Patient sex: F
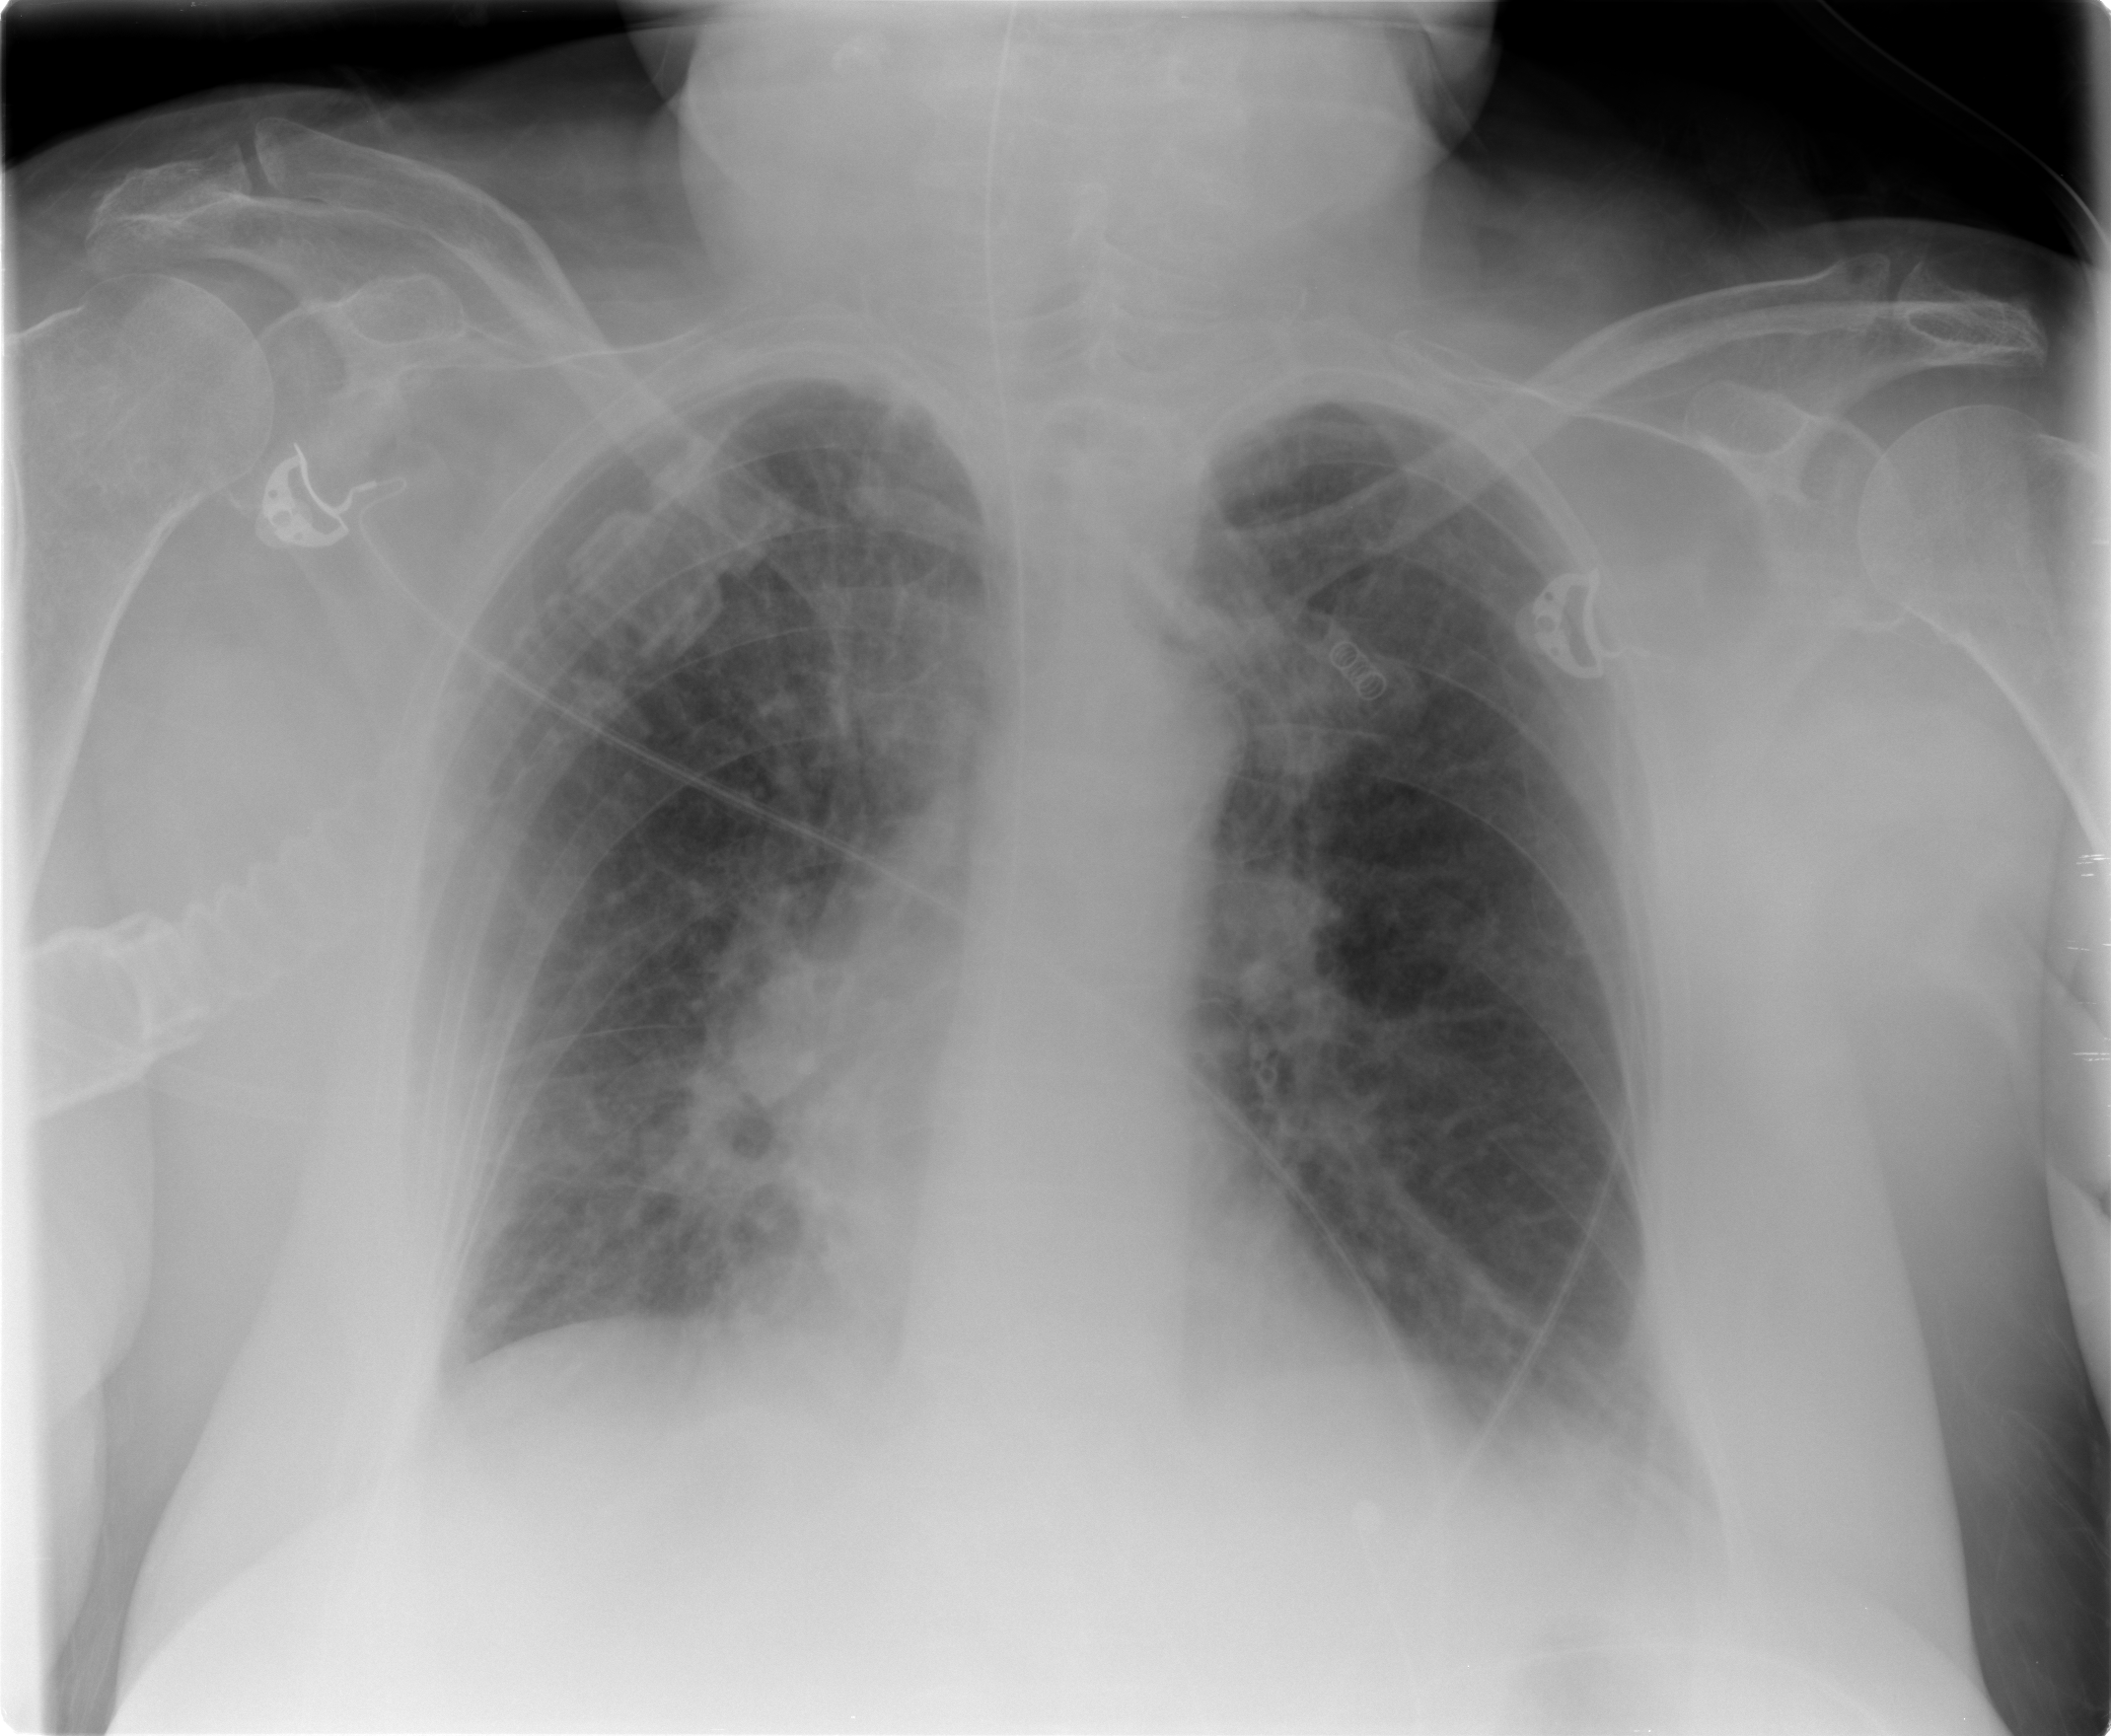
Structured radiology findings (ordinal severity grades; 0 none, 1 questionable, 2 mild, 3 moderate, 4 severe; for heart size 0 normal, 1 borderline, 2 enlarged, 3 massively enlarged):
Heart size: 0
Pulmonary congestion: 2
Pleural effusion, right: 0
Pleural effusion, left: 2
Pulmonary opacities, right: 1
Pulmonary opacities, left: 1
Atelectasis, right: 0
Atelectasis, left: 2